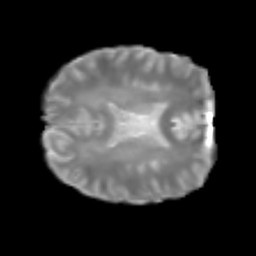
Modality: T2w
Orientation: axial
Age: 27
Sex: male
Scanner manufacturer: siemens
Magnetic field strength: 3 T
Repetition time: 2.3 s
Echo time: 0.085 s